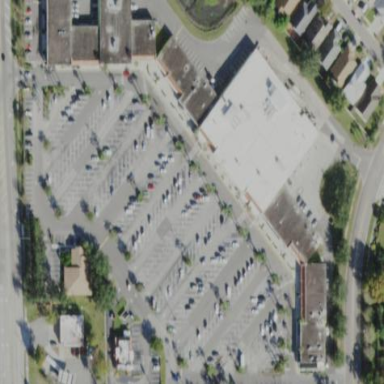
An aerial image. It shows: Retail area.